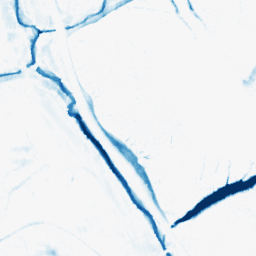
Category: morphological
Decomposition family: morphological_ellipse
Decomposition parameters: operation: closing
width: 20
height: 10
Upsampling method: sinc_hamming
Upsampling parameters: scale: 2
kernel_size: 4
Upsampling scale: 2